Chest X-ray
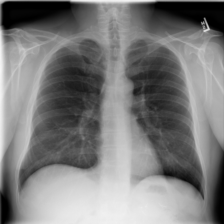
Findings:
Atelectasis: negative
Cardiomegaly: negative
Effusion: negative
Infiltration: negative
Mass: negative
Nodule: negative
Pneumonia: negative
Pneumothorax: negative
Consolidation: negative
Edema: negative
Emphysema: negative
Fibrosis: negative
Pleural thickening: negative
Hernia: negative